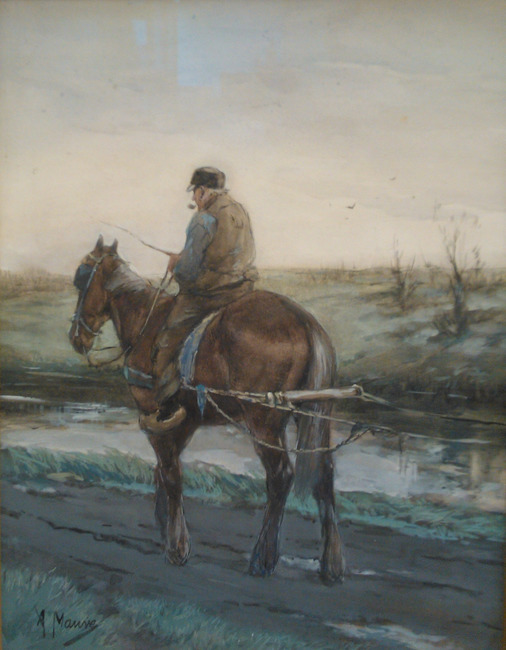
Title: The towing-horse
Artist: Anton Mauve
Earliest date: 1846
Latest date: 1888
Genre: drawing
Iconography: Tobacco
Keywords: animal painting (genre), towing horse, horseman, sabot, pipe, whip